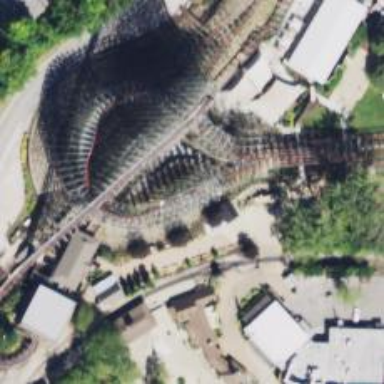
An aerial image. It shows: Thrilling roller coaster attraction.